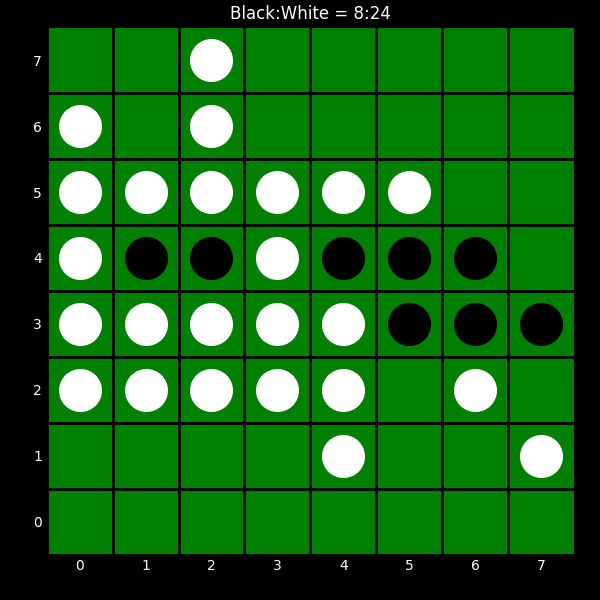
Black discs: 8
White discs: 24